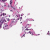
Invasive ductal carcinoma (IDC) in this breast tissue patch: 0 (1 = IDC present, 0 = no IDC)